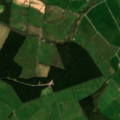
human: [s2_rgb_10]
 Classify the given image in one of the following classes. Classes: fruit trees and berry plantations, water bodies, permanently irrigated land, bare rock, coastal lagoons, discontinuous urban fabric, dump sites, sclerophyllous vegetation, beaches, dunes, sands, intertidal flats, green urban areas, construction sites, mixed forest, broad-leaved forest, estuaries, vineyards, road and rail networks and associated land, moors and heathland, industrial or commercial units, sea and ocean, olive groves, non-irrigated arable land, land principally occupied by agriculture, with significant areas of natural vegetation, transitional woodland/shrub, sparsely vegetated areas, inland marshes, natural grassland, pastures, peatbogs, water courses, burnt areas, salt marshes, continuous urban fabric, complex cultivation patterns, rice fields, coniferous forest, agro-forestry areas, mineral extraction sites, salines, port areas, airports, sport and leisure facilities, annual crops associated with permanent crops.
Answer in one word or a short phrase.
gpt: pastures, coniferous forest